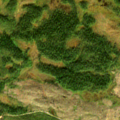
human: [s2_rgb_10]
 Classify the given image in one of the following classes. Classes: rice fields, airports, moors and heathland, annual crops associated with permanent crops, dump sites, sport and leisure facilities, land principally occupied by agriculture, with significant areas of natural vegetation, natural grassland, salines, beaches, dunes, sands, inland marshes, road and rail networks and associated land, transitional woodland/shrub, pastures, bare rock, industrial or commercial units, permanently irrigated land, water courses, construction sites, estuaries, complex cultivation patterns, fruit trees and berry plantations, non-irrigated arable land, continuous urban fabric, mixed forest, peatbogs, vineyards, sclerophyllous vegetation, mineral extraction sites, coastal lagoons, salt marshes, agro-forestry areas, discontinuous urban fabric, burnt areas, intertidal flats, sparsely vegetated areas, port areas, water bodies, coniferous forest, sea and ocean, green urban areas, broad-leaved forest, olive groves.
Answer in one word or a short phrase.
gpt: coniferous forest, transitional woodland/shrub, peatbogs